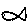
Label: fish